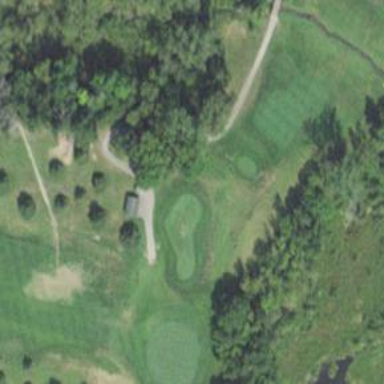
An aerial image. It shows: Path designated for golf carts.